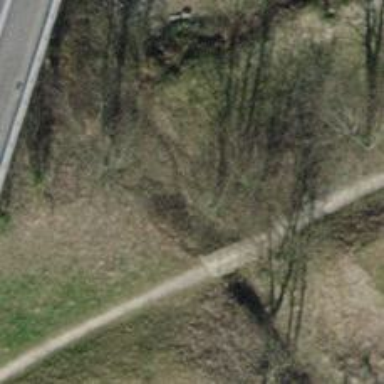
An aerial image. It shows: Ditch serving as waterway.